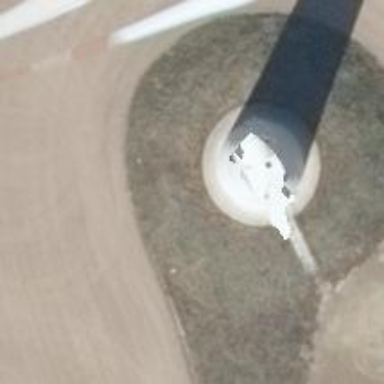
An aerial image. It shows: Wind generator powered by wind turbine.